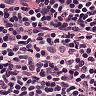
Metastatic tissue present: no